三年级 · 计数
王老师用小程序制作了一个转盘抽任务的游戏。如下图所示, 发到班级群后大家每人参加了一次游戏, 统计结果如下图:

从上表中可以看出, 同学们抽中 ( ) 任务的最多。
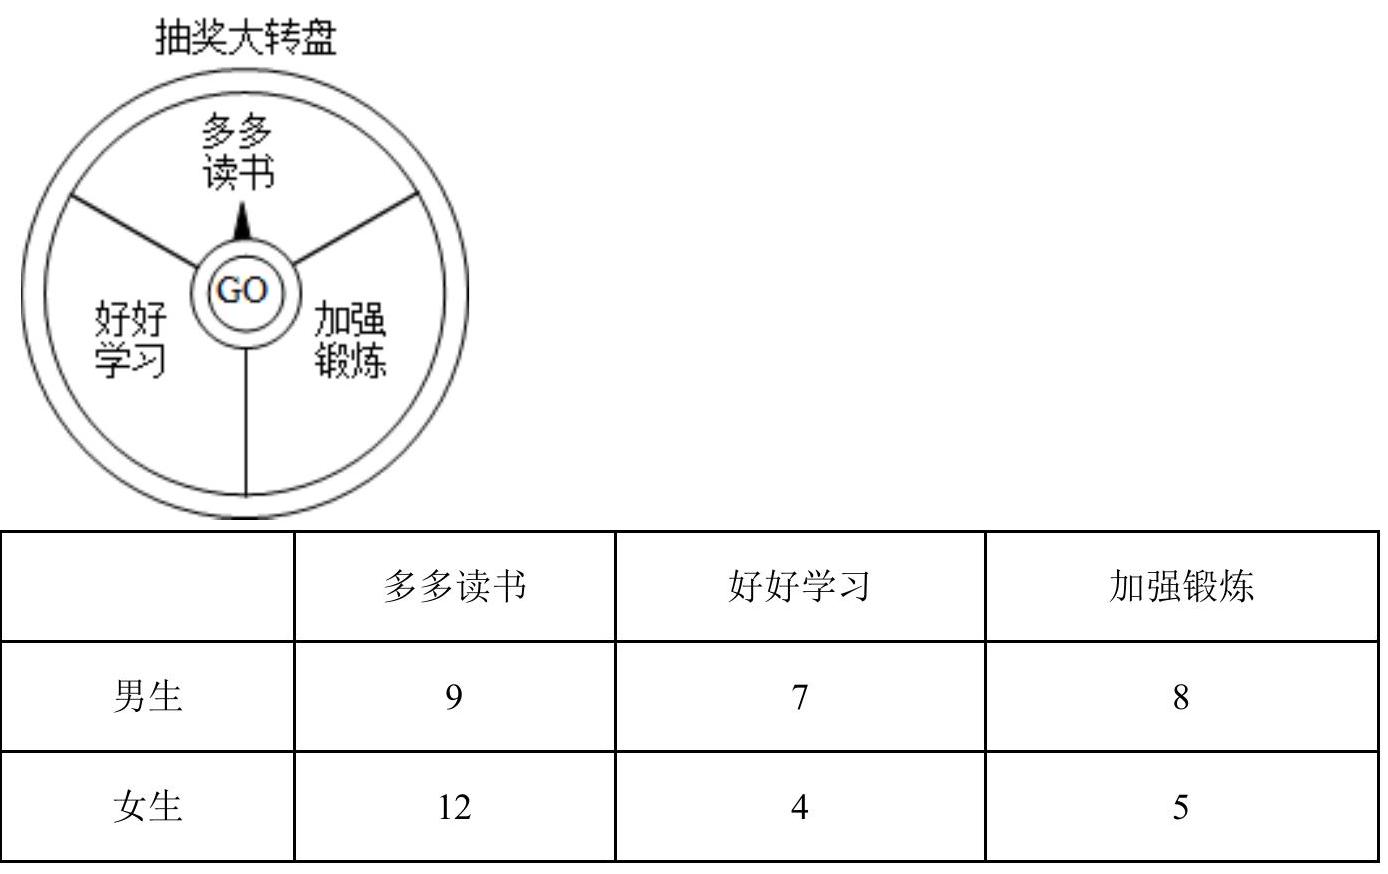
A. 多多读书 B. 好好学习 C. 加强锻炼
答案: A
解析: 解A

【分析】先用加法分别算出抽中多多读书、好好学习和加强锻炼的总人数, 然后进行比较, 抽中任务的最多项目人数最多, 据此解答。

【详解】多多读书: $9+12=21$ (人)

好好学习: $7+4=11$ (人)

加强锻炼: $8+5=13($ 人)

$21>13>11$

所以同学们抽中多多读书任务的最多。

故答案为: A

【点睛】本题考查复式统计表的认识和灵活应用。